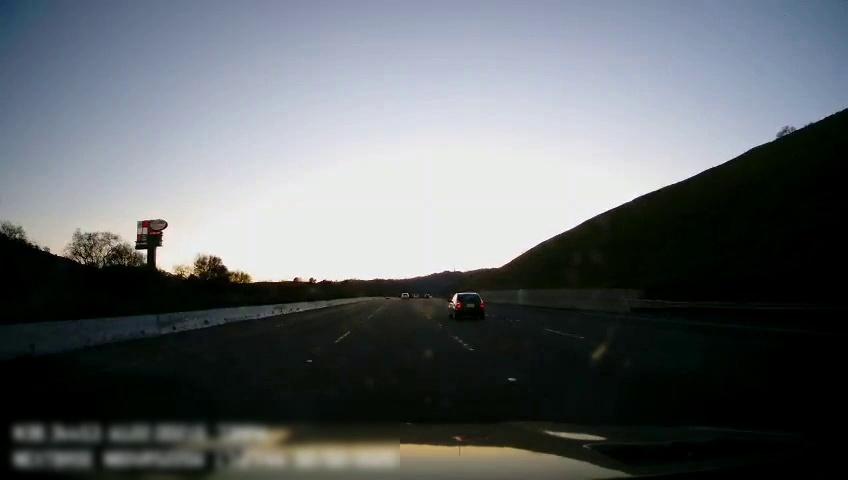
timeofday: Day
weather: Cloudy
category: Drivable Space
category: Vehicles | Car
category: Lanes | Current Lane
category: Lanes | Current Lane
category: Lanes | Alternate Lane
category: Lanes | Alternate Lane